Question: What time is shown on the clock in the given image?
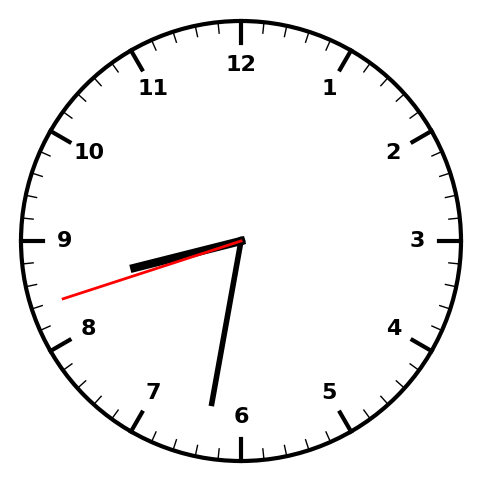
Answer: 08:31:42